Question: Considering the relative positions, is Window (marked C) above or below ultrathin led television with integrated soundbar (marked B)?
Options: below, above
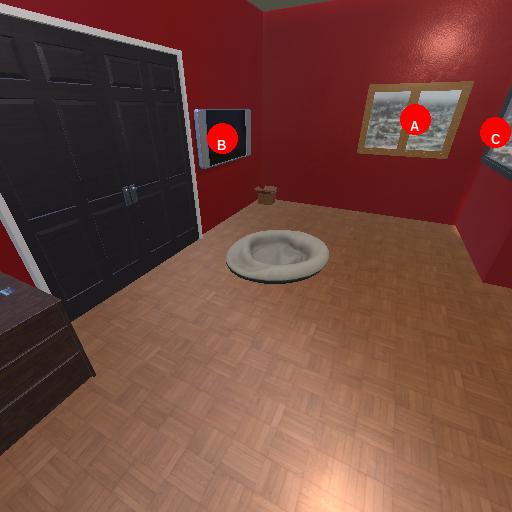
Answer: below